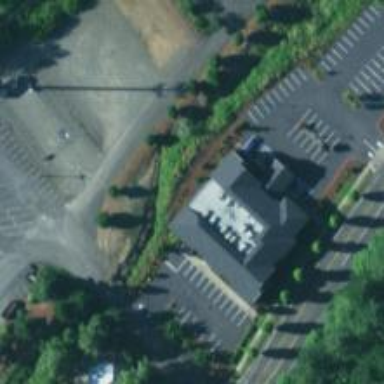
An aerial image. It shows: Healthcare clinic.